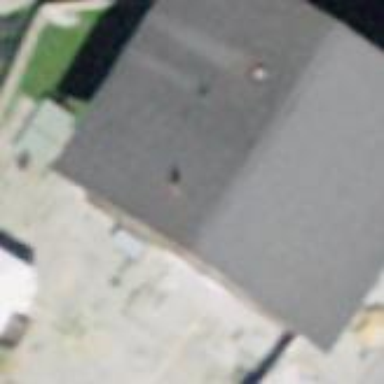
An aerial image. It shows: Detached building.